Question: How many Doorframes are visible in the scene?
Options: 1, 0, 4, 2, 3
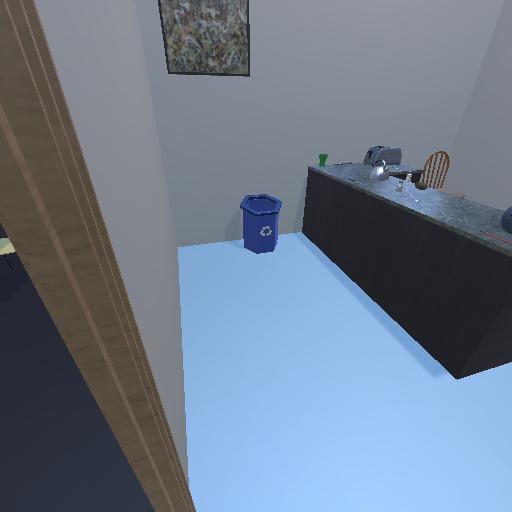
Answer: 1